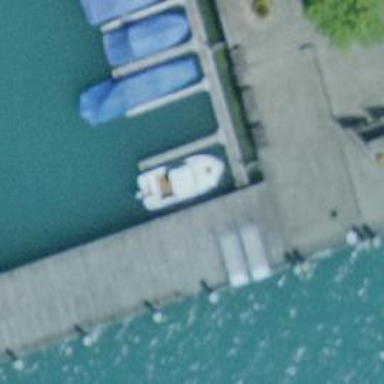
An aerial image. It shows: Man-made pier.